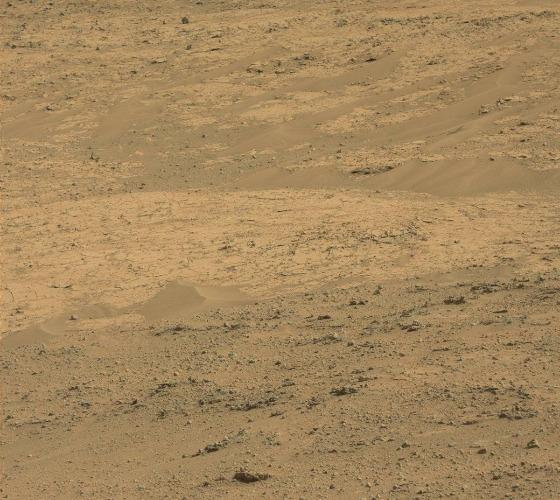
Terrain classes present: Bedrock, Gravel / Sand / Soil